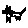
Label: cat